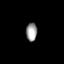
Tissue: prostate
Cell type: T cells
Senescence score: 0.3607
Nuclear area (px): 200
Mean DAPI intensity: 154.96